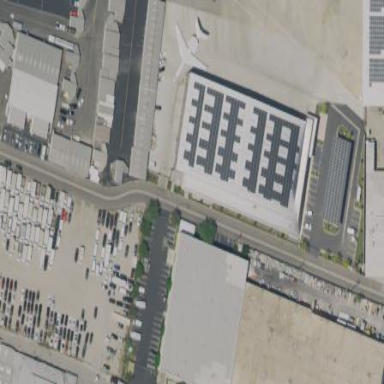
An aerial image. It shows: Hangar building located at airport.